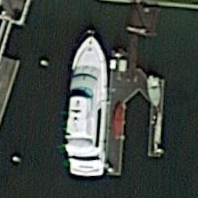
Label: civil